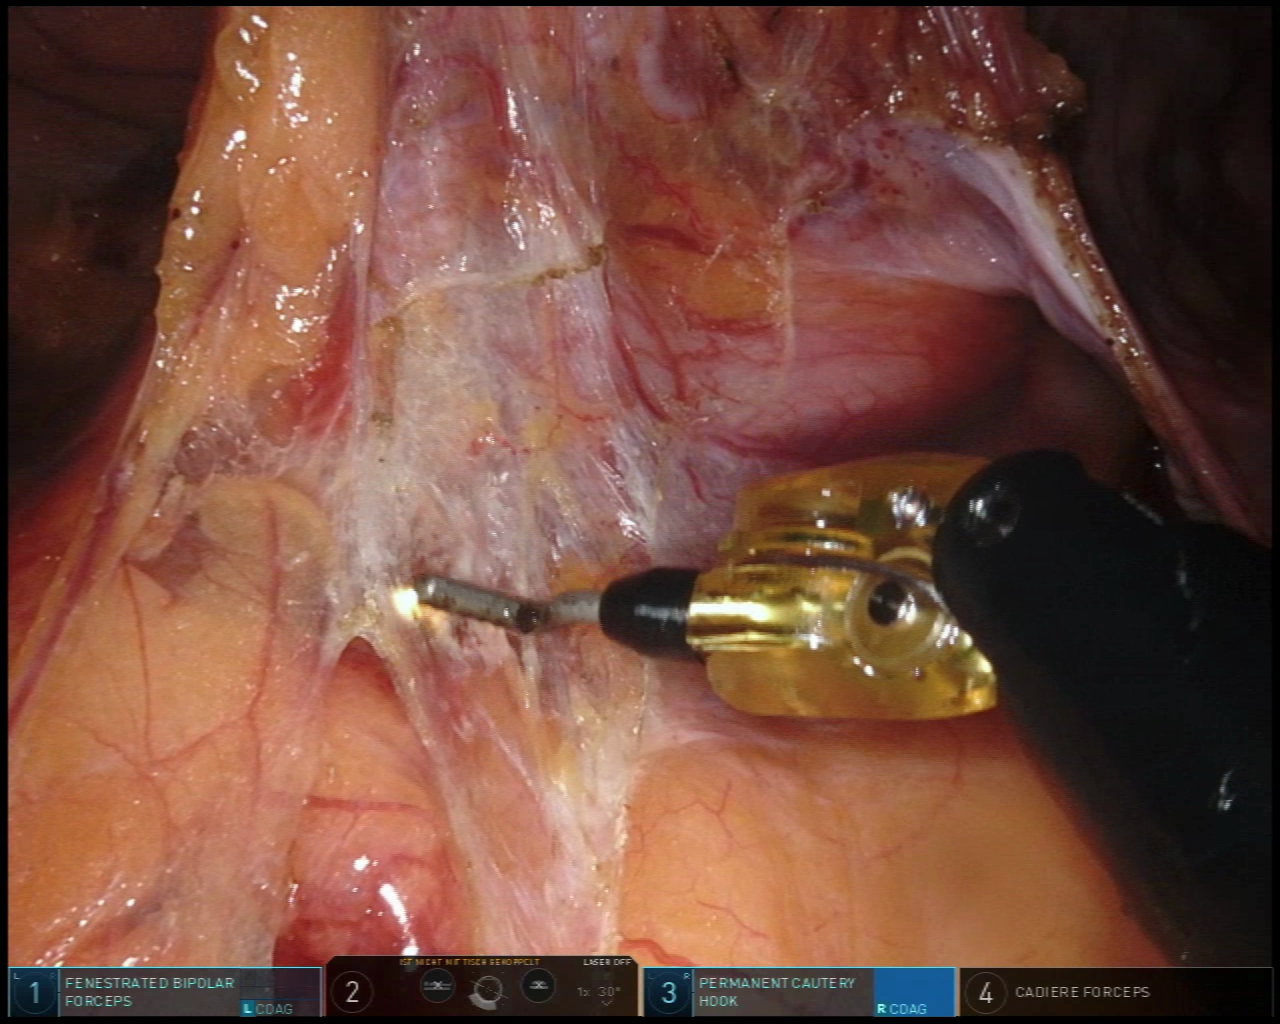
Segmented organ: ureter
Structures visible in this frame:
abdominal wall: yes
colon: no
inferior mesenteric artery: no
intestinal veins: no
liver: no
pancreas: no
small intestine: no
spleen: no
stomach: no
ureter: yes
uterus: no
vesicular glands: no